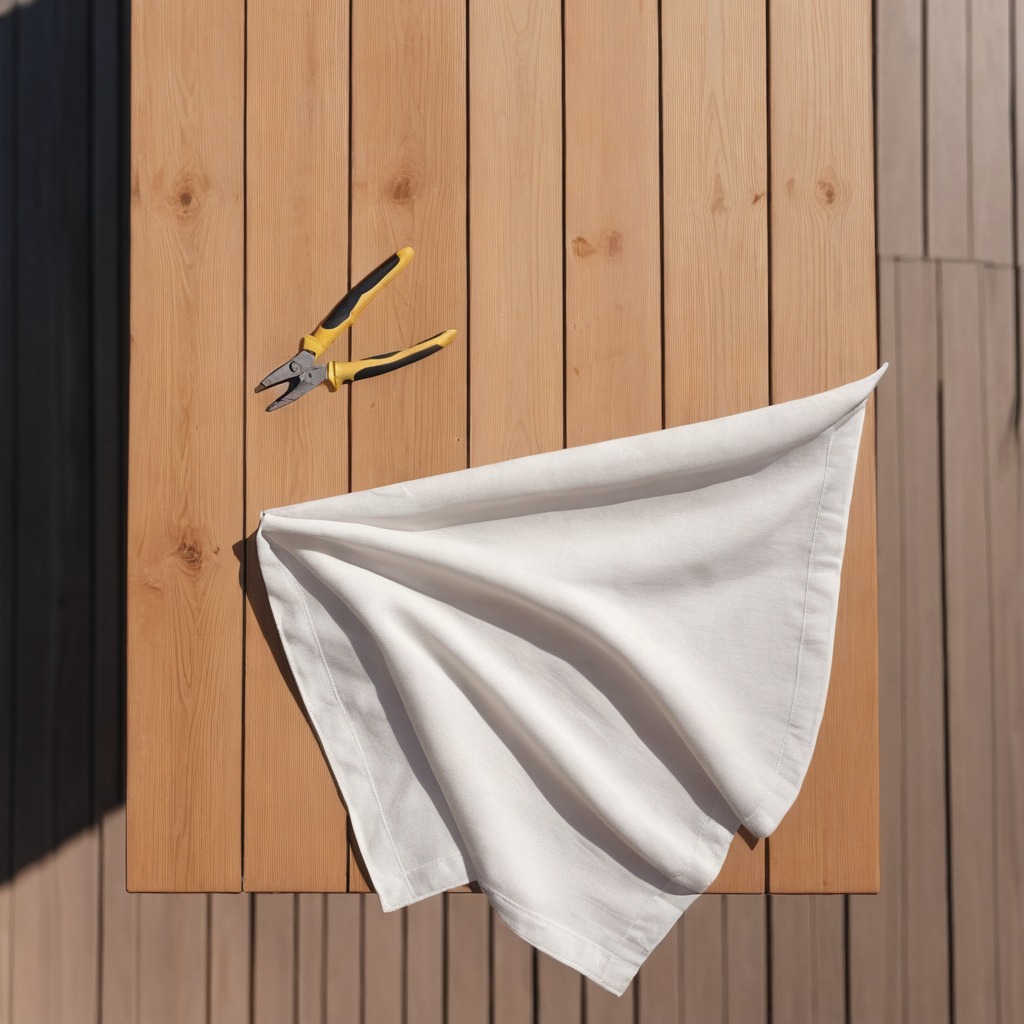
A plier lying on the wooden table in the outdoor workshop during daytime bright natural light soft shadows worn but beneath the cloth.